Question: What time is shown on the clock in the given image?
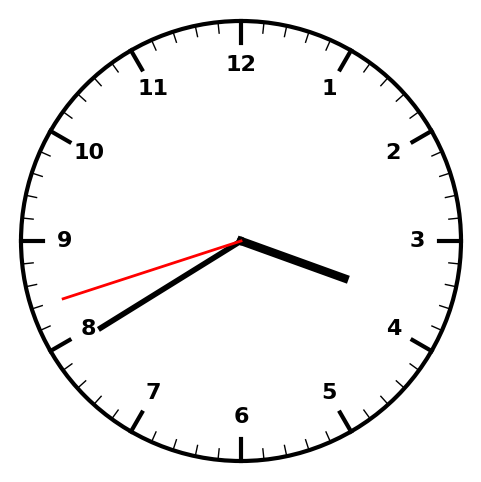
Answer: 03:39:42